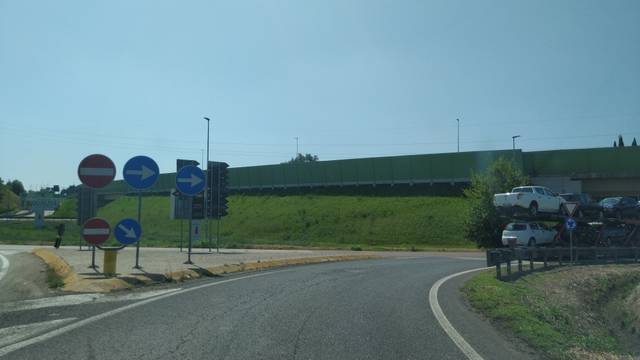
Region: Italy
Coordinates: 45.433, 10.706